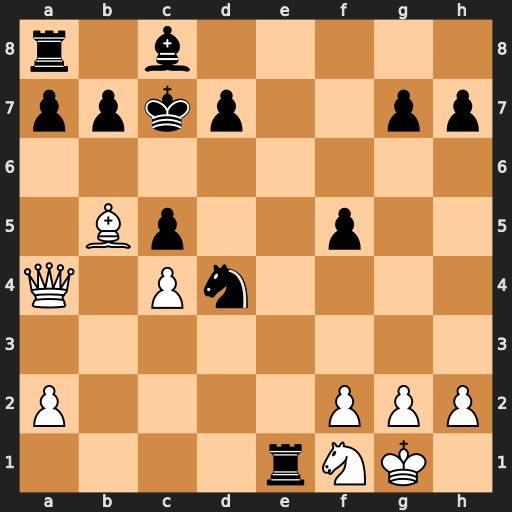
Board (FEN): r1b5/ppkp2pp/8/1Bp2p2/Q1Pn4/8/P4PPP/4rNK1
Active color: w
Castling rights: -
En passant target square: -
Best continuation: Qa5+ b6 Qxe1